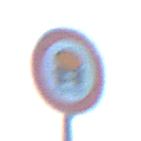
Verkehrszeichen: VerbotFahrzeugeWassergefaehrdenderLadung
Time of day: SunriseSunset
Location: Outdoor (Nature)
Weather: PartlyCloudy
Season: NotSpecified
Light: Natural